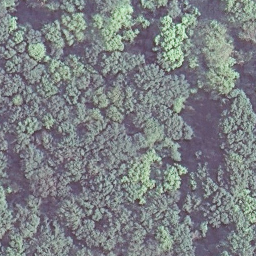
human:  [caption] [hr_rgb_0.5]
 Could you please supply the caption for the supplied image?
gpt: This is a dense forest with emerald green plants .

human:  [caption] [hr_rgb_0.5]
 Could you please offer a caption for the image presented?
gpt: There are lots of emerald green plants in the forest .

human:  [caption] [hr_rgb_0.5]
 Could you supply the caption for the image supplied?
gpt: Lots of emerald green plants constitute a dense forest .

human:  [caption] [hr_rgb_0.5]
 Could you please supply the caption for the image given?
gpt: Lots of emerald green plants in the dense forest .

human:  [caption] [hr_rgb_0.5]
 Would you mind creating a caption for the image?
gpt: It is a dense forest .